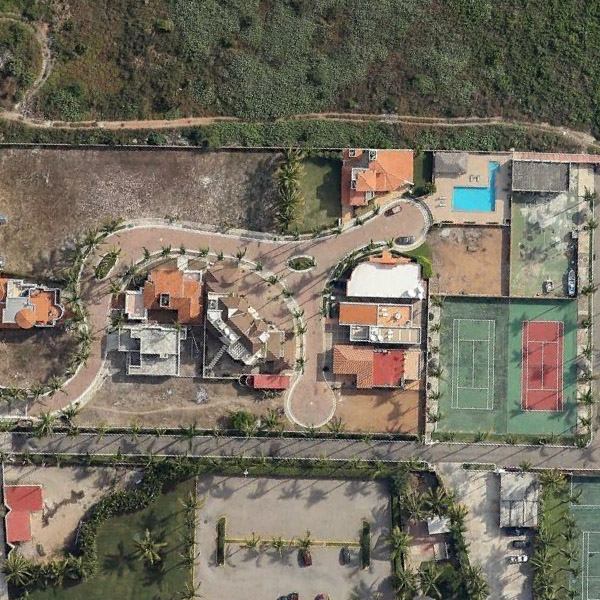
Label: Resort